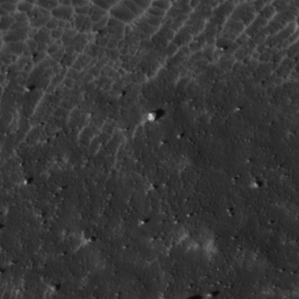
Label: non_frost